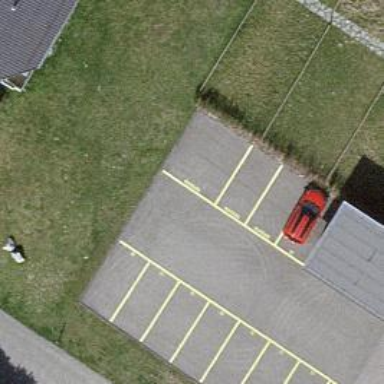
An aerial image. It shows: Road serving as parking aisle.